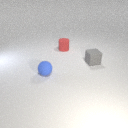
small red rubber cylinder to the right of small blue rubber sphere